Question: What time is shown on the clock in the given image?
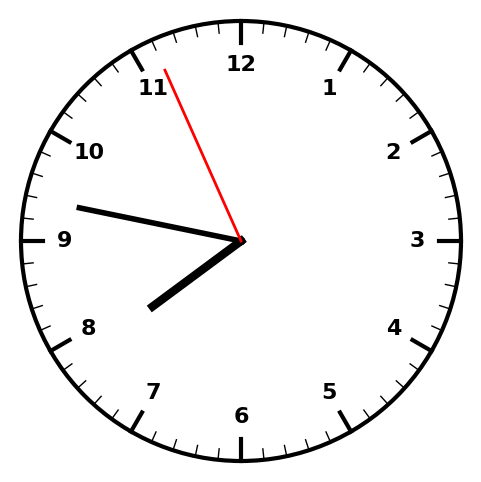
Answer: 07:46:56